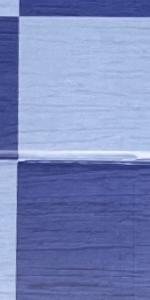
Label: Empty